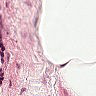
Metastatic tissue present: no